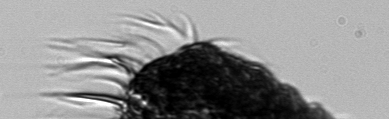
Label: Laboea_strobila